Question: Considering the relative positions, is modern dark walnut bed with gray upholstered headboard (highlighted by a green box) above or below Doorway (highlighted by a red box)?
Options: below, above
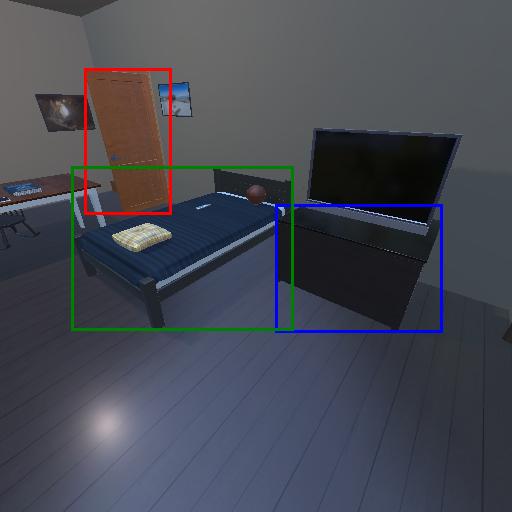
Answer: below